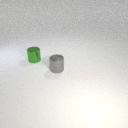
small green metal cylinder behind small gray metal cylinder